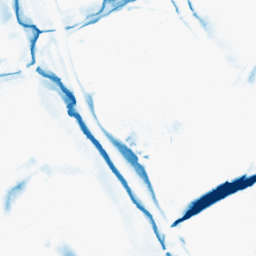
Category: morphological
Decomposition family: morphological_diamond
Decomposition parameters: operation: closing
radius: 15
Upsampling method: sinc_hamming
Upsampling parameters: scale: 8
kernel_size: 16
Upsampling scale: 8